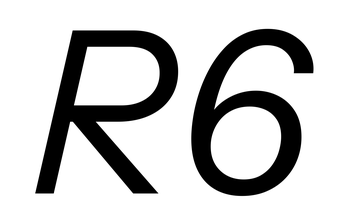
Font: InstrumentSans-Italic_Italic